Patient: sex F, age 35
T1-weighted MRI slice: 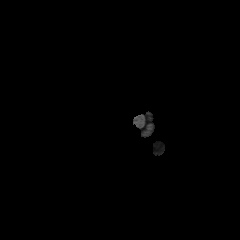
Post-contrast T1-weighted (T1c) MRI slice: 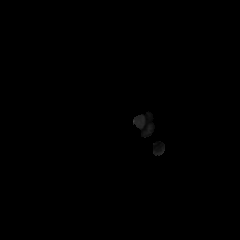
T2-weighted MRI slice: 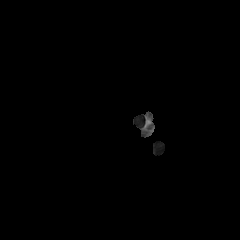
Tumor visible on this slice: no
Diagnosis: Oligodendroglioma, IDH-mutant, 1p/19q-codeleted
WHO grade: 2